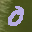
Label: 0